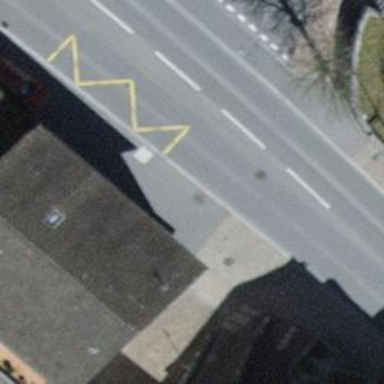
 serving as platform for public transportation."